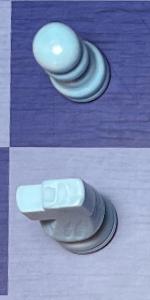
Label: Knight_White